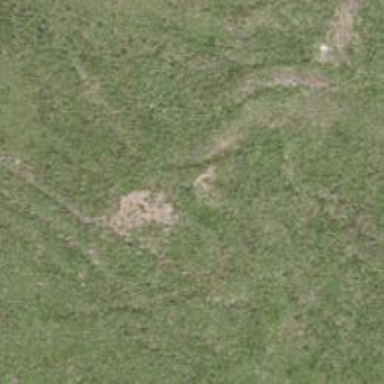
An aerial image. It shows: Path covered in grass.